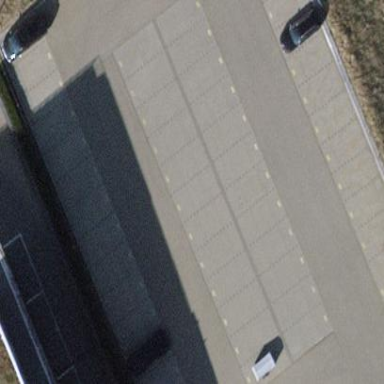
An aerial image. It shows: Parking aisle designated as service road.